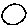
Label: circle